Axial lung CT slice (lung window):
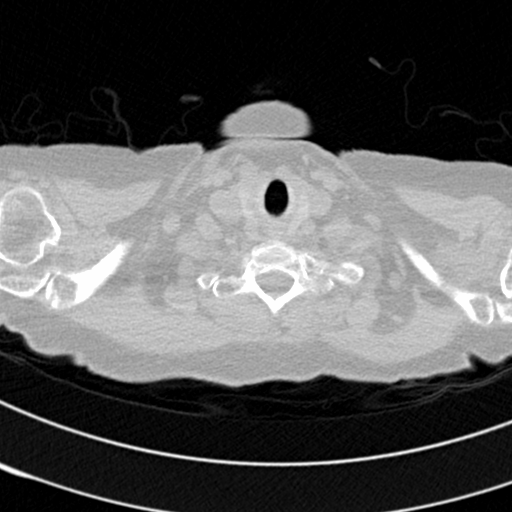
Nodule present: no